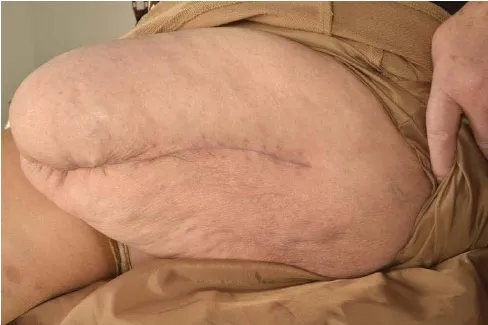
Well healed lateral.
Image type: medical_photograph (other_medical_photograph)